Field crop: tomato
Growth stage: 2
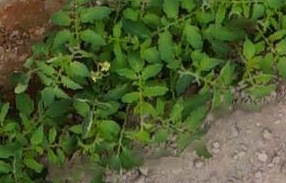
Species: tomato